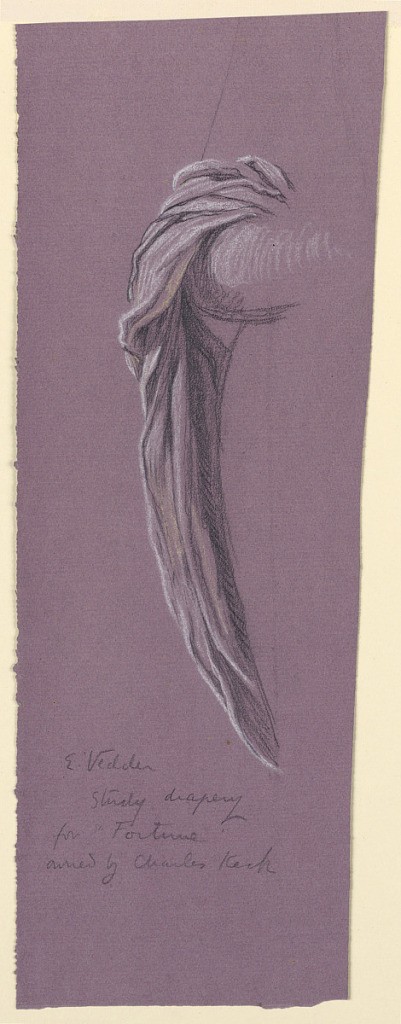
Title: Study for "Fortune"
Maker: Elihu Vedder, American, 1836 – 1923
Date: ca. 1899
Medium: Pastel crayon on paper
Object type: Drawing
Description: Sketch of drapery falling over an arm.